Current action and preconditions to check: trajectory_clear

Your task: For each precondition in the list above, predict whether it will hold at this action.

Consider the current scene as observed from the mobile robot's camera, and analyze the predicted future states of all dynamic agents (e.g., people, animals, vehicles, or any moving entities) within the NEXT SECOND.

IMPORTANT: Only answer "very likely" if you are absolutely certain—based on strong, clear evidence—that a dynamic agent will violate the precondition in the predicted future state. Do NOT answer "very likely" for unlikely, ambiguous, or low-probability risks.

Ask yourself for each precondition: Is there a high probability, with clear and convincing evidence, that the predicted future states of any dynamic agent will interfere with the predicted future state of the currently executing action within the NEXT SECOND, causing that precondition to fail?

Assess the risk level based on these predictions. Use "likely" or "very likely" if motions create a clear risk of interference.

Use "neutral" or "improbable" if agents are nearby but their predicted paths are clearly diverging or non-conflicting.

Failure Risk Categories: "very improbable", "improbable", "neutral", "likely", "very likely"

Answer Format: Output ONLY the probability_of_failure value from these categories: "very improbable", "improbable", "neutral", "likely", "very likely"

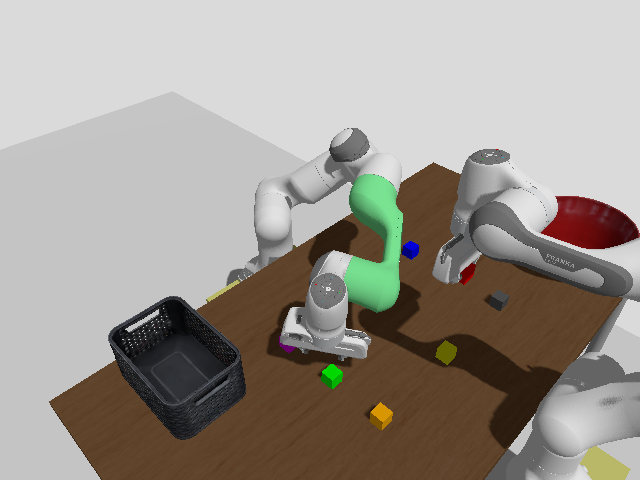

Answer: very improbable